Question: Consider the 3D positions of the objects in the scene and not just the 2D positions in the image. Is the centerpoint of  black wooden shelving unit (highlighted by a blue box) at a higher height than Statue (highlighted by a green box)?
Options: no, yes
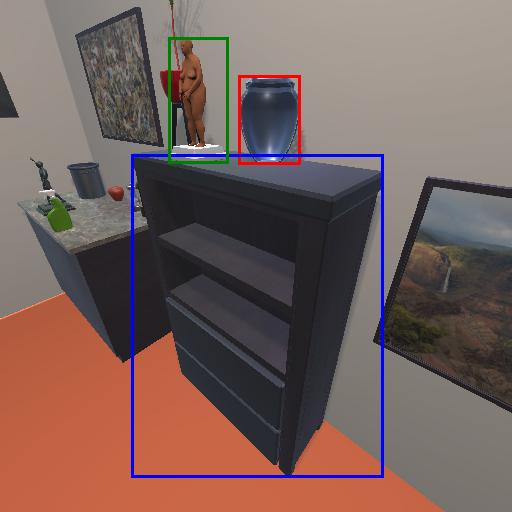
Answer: no